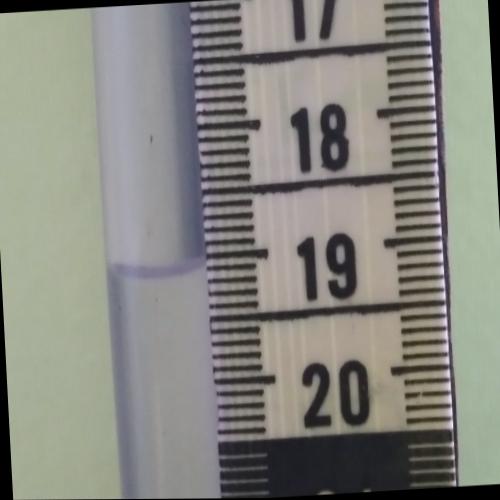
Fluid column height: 19.1 cm